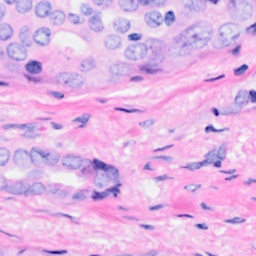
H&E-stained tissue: Breast